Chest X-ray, PA view. Patient: 32 years old, sex M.
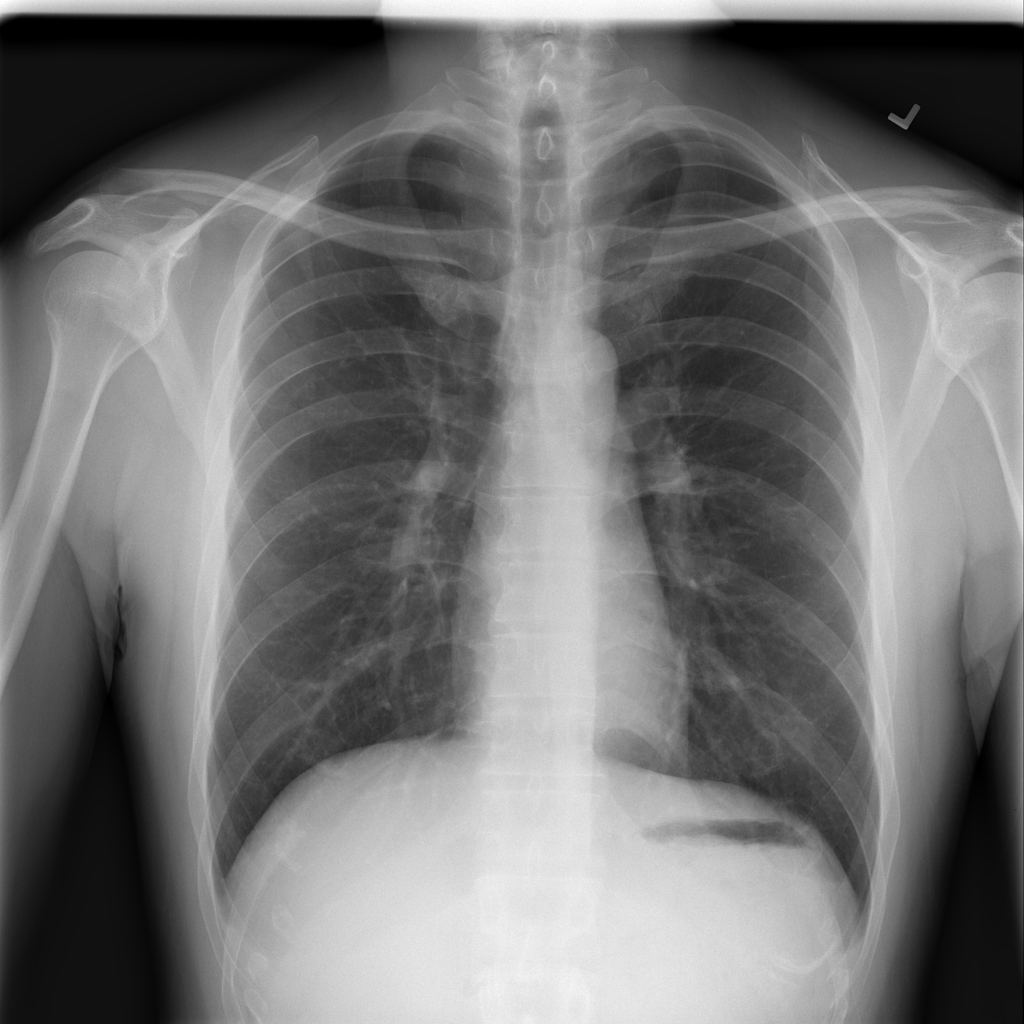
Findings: No Finding